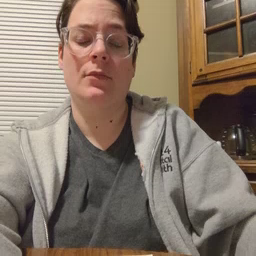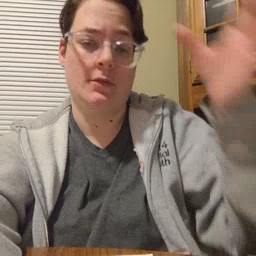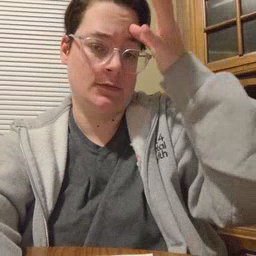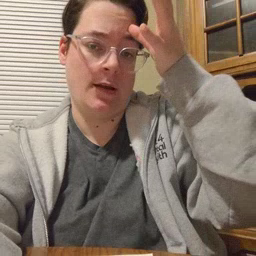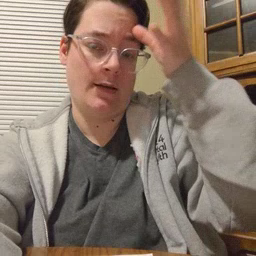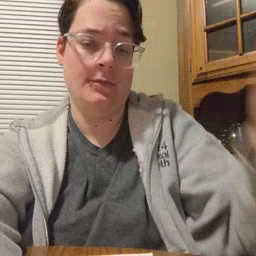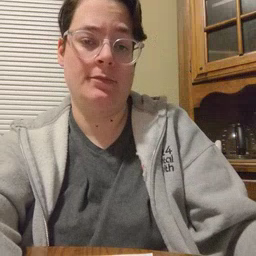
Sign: dad